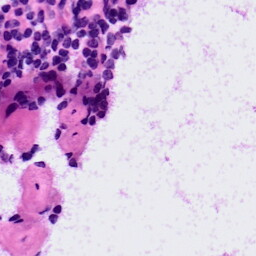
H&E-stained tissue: LymphNode